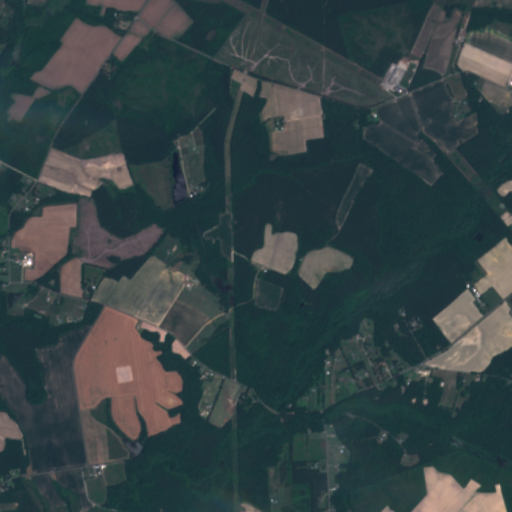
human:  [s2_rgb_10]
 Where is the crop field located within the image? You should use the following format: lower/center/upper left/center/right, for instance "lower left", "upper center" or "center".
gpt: The crop field is located in the lower right of the image.
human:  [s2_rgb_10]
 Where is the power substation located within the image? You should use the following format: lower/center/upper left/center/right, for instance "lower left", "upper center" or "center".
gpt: The power substation is located in the upper right of the image.
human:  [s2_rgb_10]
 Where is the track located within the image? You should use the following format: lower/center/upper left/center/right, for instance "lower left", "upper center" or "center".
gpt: There is no track in the image.